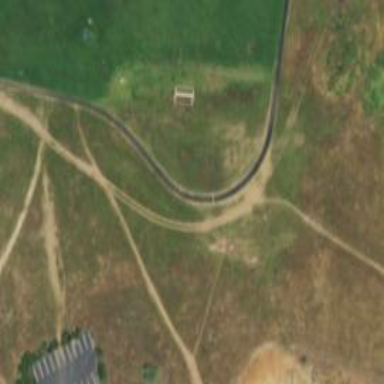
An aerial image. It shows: Disc golf tee.